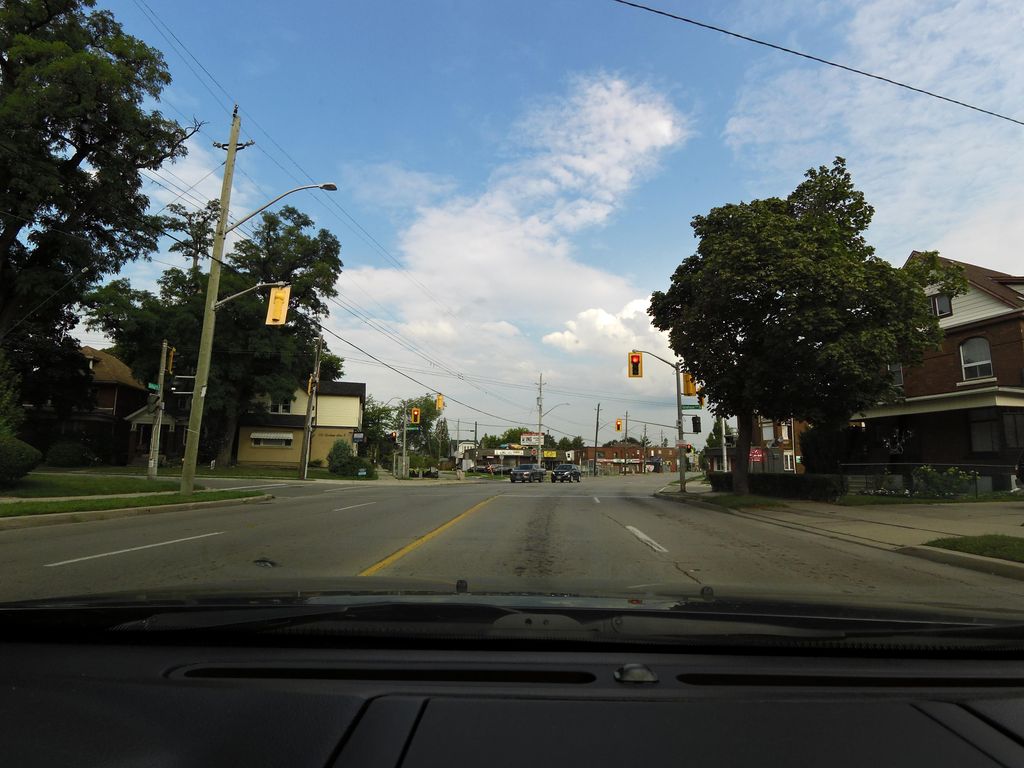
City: hamilton